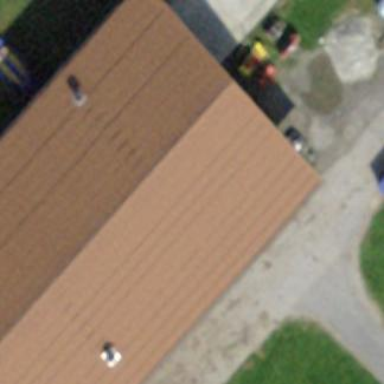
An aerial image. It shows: Rural barn.